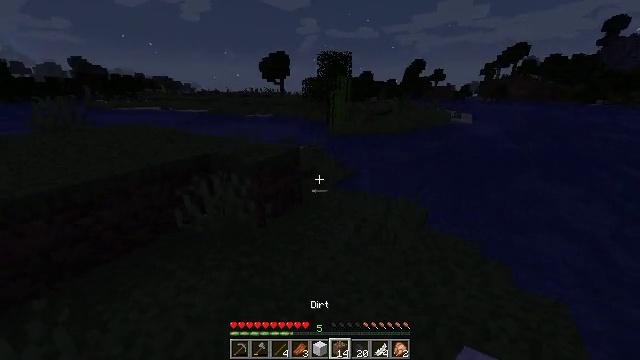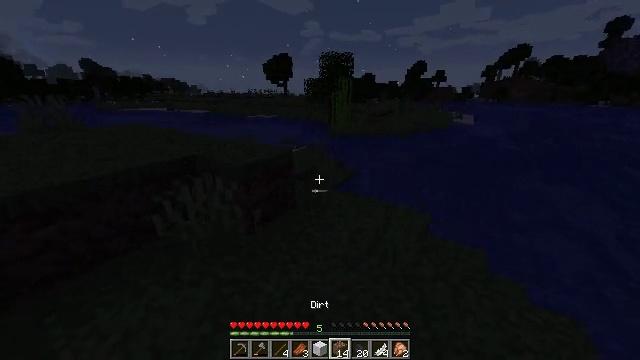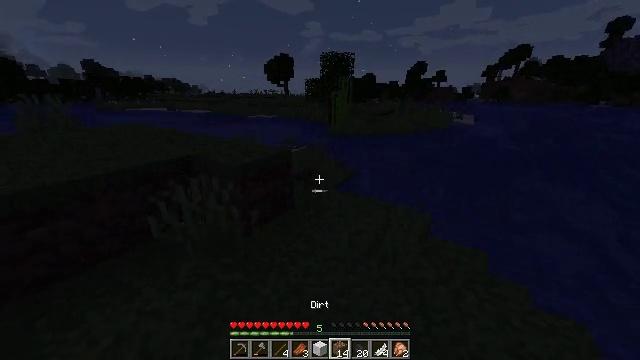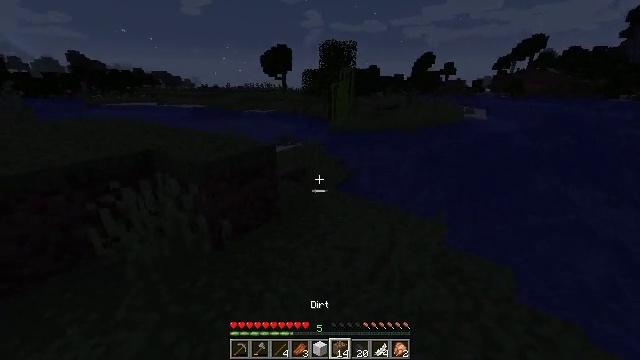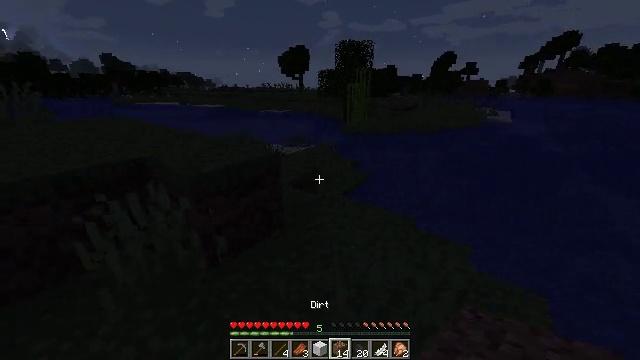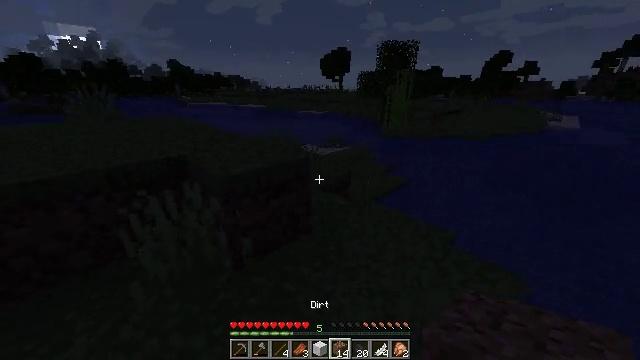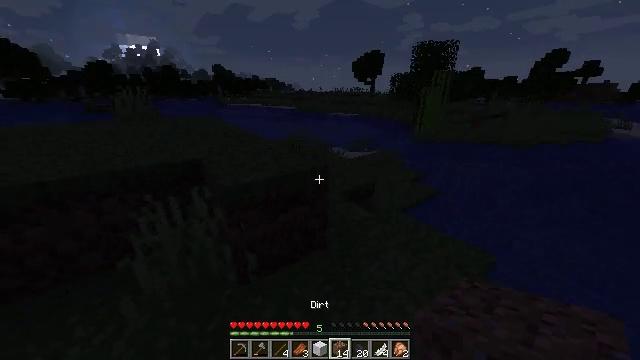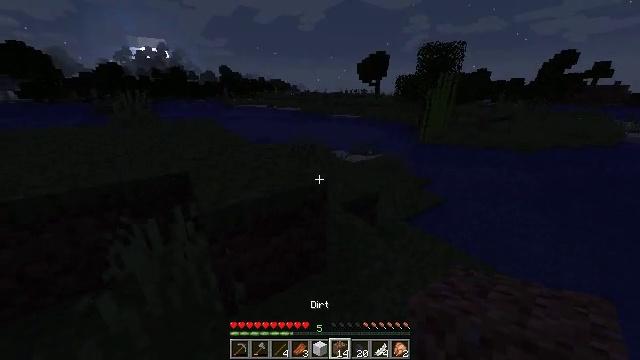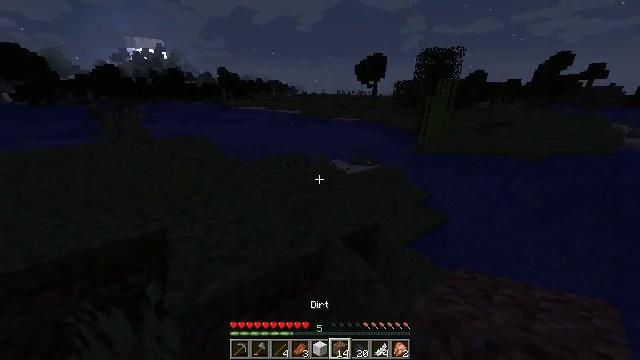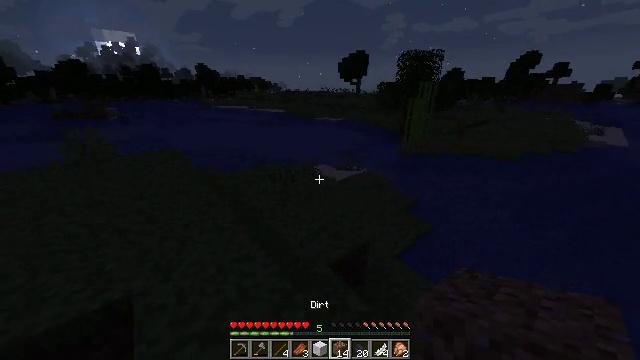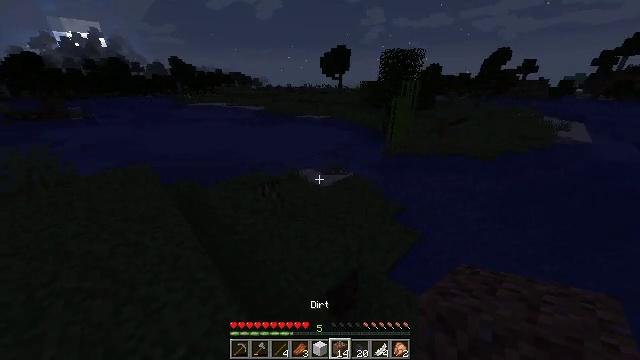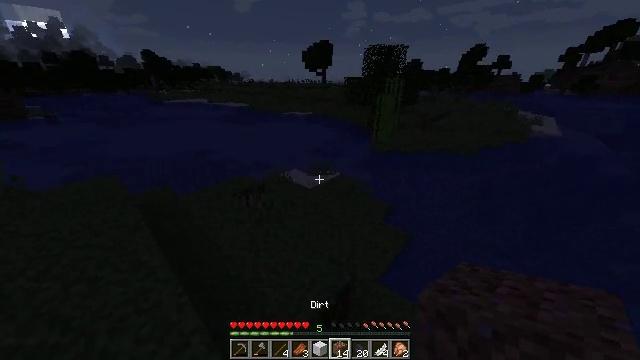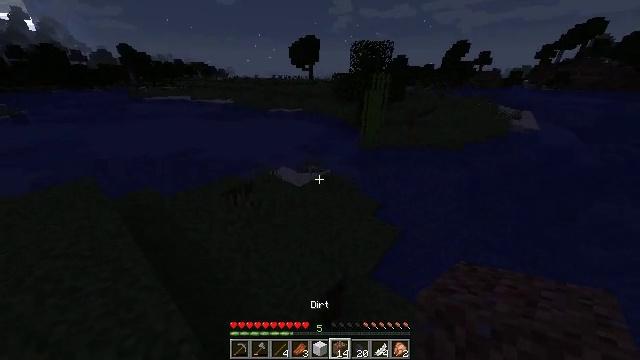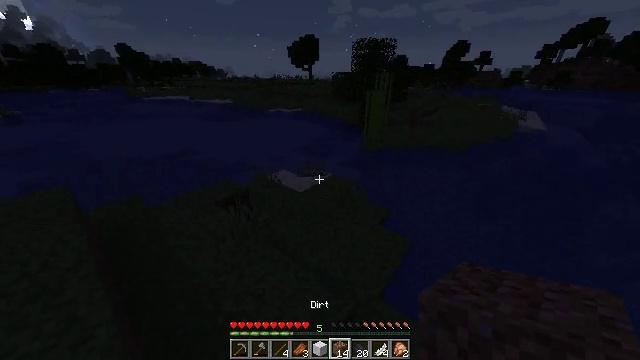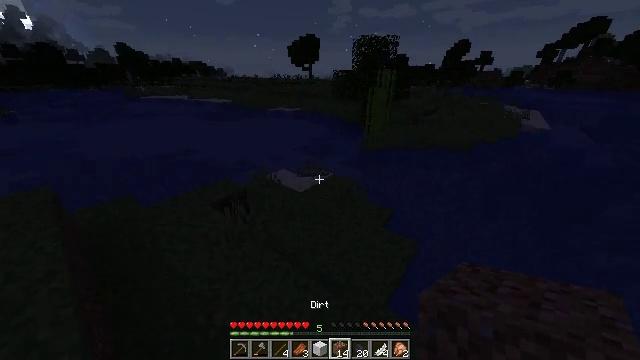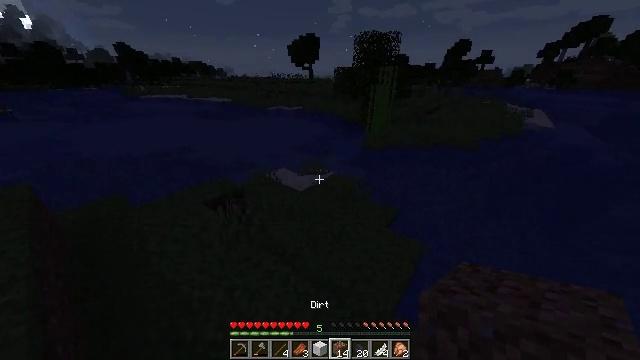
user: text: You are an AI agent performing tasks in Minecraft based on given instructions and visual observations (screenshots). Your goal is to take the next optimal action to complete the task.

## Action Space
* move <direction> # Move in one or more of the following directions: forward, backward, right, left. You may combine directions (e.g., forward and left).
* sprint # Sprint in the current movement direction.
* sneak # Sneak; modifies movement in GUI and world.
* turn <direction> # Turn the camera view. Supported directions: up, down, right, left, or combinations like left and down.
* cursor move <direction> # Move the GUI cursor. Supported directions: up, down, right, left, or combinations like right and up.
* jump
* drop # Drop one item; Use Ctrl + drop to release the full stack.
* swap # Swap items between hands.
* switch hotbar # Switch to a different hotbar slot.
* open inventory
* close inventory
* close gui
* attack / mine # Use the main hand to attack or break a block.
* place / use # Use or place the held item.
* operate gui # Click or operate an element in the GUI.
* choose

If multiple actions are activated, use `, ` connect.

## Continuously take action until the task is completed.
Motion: motion action
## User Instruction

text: Put sticks and coal together to craft a torch.
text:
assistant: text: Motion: move forward, sprint
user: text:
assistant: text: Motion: move forward, sprint
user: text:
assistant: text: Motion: move forward, sprint
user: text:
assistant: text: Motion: move forward, sprint, turn left
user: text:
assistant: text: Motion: move forward, sprint, turn left
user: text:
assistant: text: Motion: move forward, sprint, turn left
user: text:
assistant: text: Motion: move forward, sprint, turn left, jump
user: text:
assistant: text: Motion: move forward, sprint, jump
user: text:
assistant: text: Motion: move forward, sprint, turn right, jump
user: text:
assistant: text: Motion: move forward, sprint, turn right and down, jump
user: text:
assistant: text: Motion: move forward, sprint, turn right and down, jump
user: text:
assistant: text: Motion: move forward, sprint, turn right
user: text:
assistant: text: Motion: move forward, sprint
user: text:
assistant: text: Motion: move forward, sprint
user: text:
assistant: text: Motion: move forward, sprint
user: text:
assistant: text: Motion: move forward, sprint
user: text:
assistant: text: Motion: move forward, sprint
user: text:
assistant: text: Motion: move forward, sprint
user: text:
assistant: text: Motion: move forward, sprint
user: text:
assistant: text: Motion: move forward, sprint, turn right
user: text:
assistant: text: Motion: move forward, sprint, turn right
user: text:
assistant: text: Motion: move forward, sprint, turn right
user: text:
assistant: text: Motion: move forward, sprint
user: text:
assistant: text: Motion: move forward, sprint
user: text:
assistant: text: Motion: move forward, sprint
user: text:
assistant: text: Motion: move forward, sprint
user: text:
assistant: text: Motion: move forward, sprint
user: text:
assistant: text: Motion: move forward, sprint
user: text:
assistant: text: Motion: move forward, sprint
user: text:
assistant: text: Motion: move forward, sprint, turn right